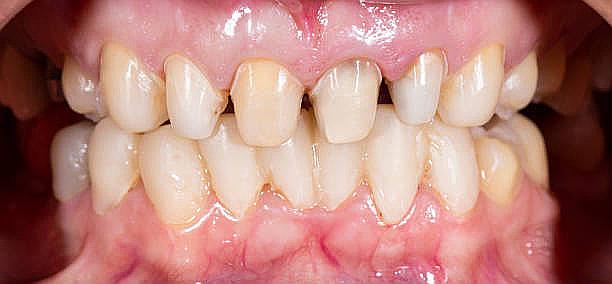
Condition: Gingivitis